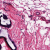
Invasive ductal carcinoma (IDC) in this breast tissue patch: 0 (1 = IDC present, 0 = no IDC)